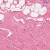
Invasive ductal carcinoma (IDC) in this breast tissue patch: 0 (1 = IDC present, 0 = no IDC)